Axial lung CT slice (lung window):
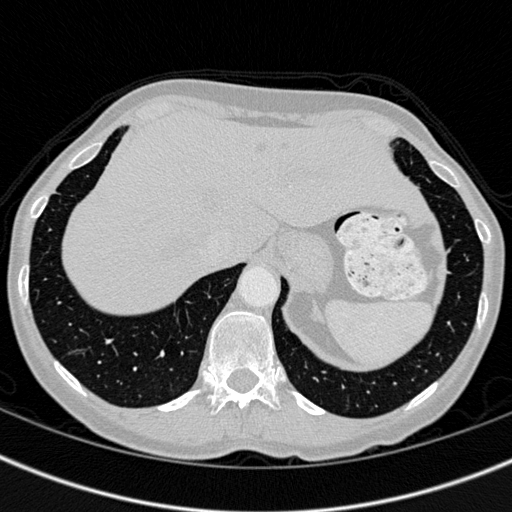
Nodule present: no